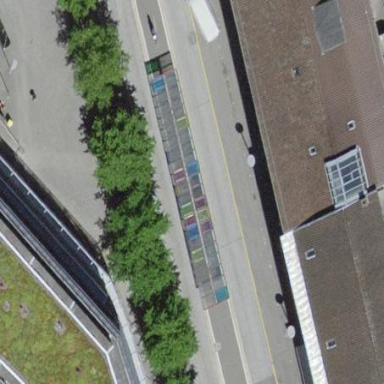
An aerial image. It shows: Platform for public transport is situated by the road.